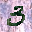
Label: 3